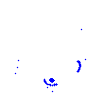
Particle: pion